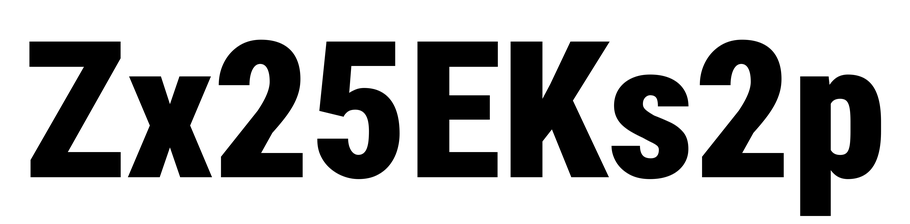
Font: Roboto_Condensed_Black